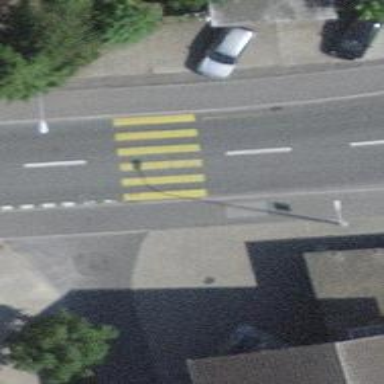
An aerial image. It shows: Uncontrolled zebra crossing with zebra markings.